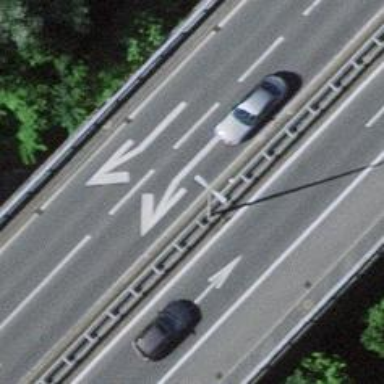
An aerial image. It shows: Bridge with asphalt surface. It is part of motorway link.